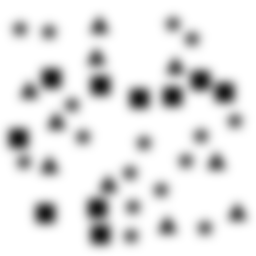
Squares: 10
Triangles: 10
Stars: 16
Total shapes: 36